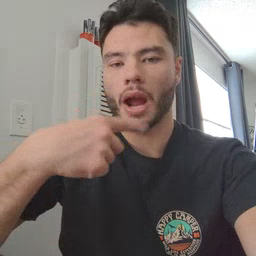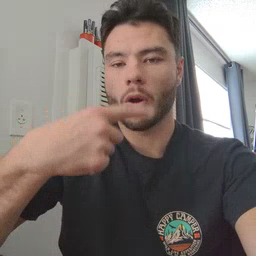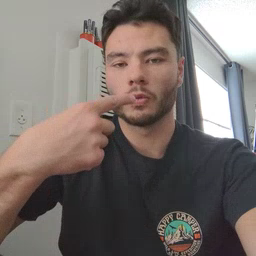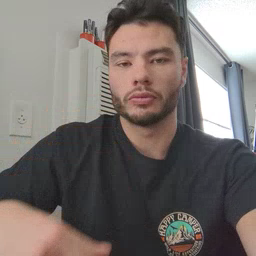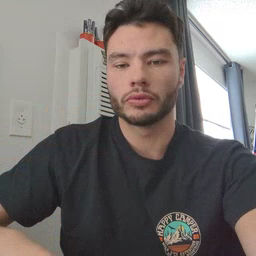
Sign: mouth